Question: I've just downloaded and installed Team Foundation Server 2012 Update 1 on my TFS2012 server and now I can't configure a build controller or edit build definitions.
I downloaded the update from here:
Team Foundation Server 2012 with Update 1 (<URL>
Then I ran the installer on my server that contains both the Application Tier and Data Tier on the same box.
Then I ran the installer on my other server that is a Build Controller and Build Agent. It required me to reconfigure the build controller, but the wizard failed with the following error:

When I look in the event log of the application tier, I see the following error:
'''
Detailed Message: TF30065: An unhandled exception occurred.
Web Request Details
Url: http://tfs.contoso.com:8080/tfs/Collection/Build/v4.0/AdministrationService.asmx [method: POST]
User Agent: Team Foundation (TfsMgmt.exe, 11.0.51106.1, Other, SKU:9)
Headers: Content-Length=405&Content-Type=application%2fsoap%2bxml%3b+charset%3dutf-8&Accept-Encoding=gzip&Accept-Language=en-AU&Expect=100-continue&Host=tfs.contoso.com%3a8080&User-Agent=Team+Foundation+(TfsMgmt.exe%2c+11.0.51106.1%2c+Other%2c+SKU%3a9)&X-TFS-Version=1.0.0.0&X-TFS-Session=21fd1d52-8afa-455c-bcc8-32ee83fa39a2%2c+AddBuildControllers&SOAPAction=%22http%3a%2f%2fschemas.microsoft.com%2fTeamFoundation%2f2010%2fBuild%2fAddBuildControllers%22
Path: /tfs/Collection/Build/v4.0/AdministrationService.asmx
Local Request: False
Host Address: 192.168.1.100
User: DOMAIN\TFSBUILDSVC [authentication type: NTLM]
Exception Message: TF30040: The database is not correctly configured. Contact your Team Foundation Server administrator. (type DatabaseConfigurationException)
Exception Stack Trace: at Microsoft.TeamFoundation.Framework.Server.TeamFoundationSqlResourceComponent.TranslateException(Int32 errorNumber, SqlException sqlException, SqlError sqlError)
at Microsoft.TeamFoundation.Framework.Server.TeamFoundationSqlResourceComponent.TranslateException(SqlException sqlException)
at Microsoft.TeamFoundation.Framework.Server.TeamFoundationSqlResourceComponent.MapException(SqlException ex, QueryExecutionState queryState)
at Microsoft.TeamFoundation.Framework.Server.TeamFoundationSqlResourceComponent.HandleException(Exception exception)
at Microsoft.TeamFoundation.Framework.Server.TeamFoundationSqlResourceComponent.Execute(ExecuteType executeType, CommandBehavior behavior)
at Microsoft.TeamFoundation.Build.Server.DataAccess.AdministrationComponent.AddBuildControllers(IList'1 controllers)
at Microsoft.TeamFoundation.Build.Server.TeamFoundationBuildResourceService.AddBuildControllers(TeamFoundationRequestContext requestContext, IList'1 controllers)
at Microsoft.TeamFoundation.Build.Server.AdministrationWebService4.AddBuildControllers(List'1 controllers)
Inner Exception Details:
Exception Message: Operand type clash: dbo.typ_BuildControllerTableV2 is incompatible with dbo.typ_BuildControllerTable (type SqlException)
SQL Exception Class: 16
SQL Exception Number: 206
SQL Exception Procedure:
SQL Exception Line Number: 1
SQL Exception Server: tfsdata.contoso.com
SQL Exception State: 3
SQL Error(s):
Exception Data Dictionary:
HelpLink.ProdName = Microsoft SQL Server
HelpLink.ProdVer = 11.00.2100
HelpLink.EvtSrc = MSSQLServer
HelpLink.EvtID = 206
HelpLink.BaseHelpUrl = http://go.microsoft.com/fwlink
HelpLink.LinkId = 20476
Exception Stack Trace: at System.Data.SqlClient.SqlConnection.OnError(SqlException exception, Boolean breakConnection, Action'1 wrapCloseInAction)
at System.Data.SqlClient.TdsParser.ThrowExceptionAndWarning(TdsParserStateObject stateObj, Boolean callerHasConnectionLock, Boolean asyncClose)
at System.Data.SqlClient.TdsParser.TryRun(RunBehavior runBehavior, SqlCommand cmdHandler, SqlDataReader dataStream, BulkCopySimpleResultSet bulkCopyHandler, TdsParserStateObject stateObj, Boolean& dataReady)
at System.Data.SqlClient.SqlDataReader.TryConsumeMetaData()
at System.Data.SqlClient.SqlDataReader.get_MetaData()
at System.Data.SqlClient.SqlCommand.FinishExecuteReader(SqlDataReader ds, RunBehavior runBehavior, String resetOptionsString)
at System.Data.SqlClient.SqlCommand.RunExecuteReaderTds(CommandBehavior cmdBehavior, RunBehavior runBehavior, Boolean returnStream, Boolean async, Int32 timeout, Task& task, Boolean asyncWrite)
at System.Data.SqlClient.SqlCommand.RunExecuteReader(CommandBehavior cmdBehavior, RunBehavior runBehavior, Boolean returnStream, String method, TaskCompletionSource'1 completion, Int32 timeout, Task& task, Boolean asyncWrite)
at System.Data.SqlClient.SqlCommand.RunExecuteReader(CommandBehavior cmdBehavior, RunBehavior runBehavior, Boolean returnStream, String method)
at System.Data.SqlClient.SqlCommand.ExecuteReader(CommandBehavior behavior, String method)
at System.Data.SqlClient.SqlCommand.ExecuteReader(CommandBehavior behavior)
at Microsoft.TeamFoundation.Framework.Server.TeamFoundationSqlResourceComponent.Execute(ExecuteType executeType, CommandBehavior behavior)
'''
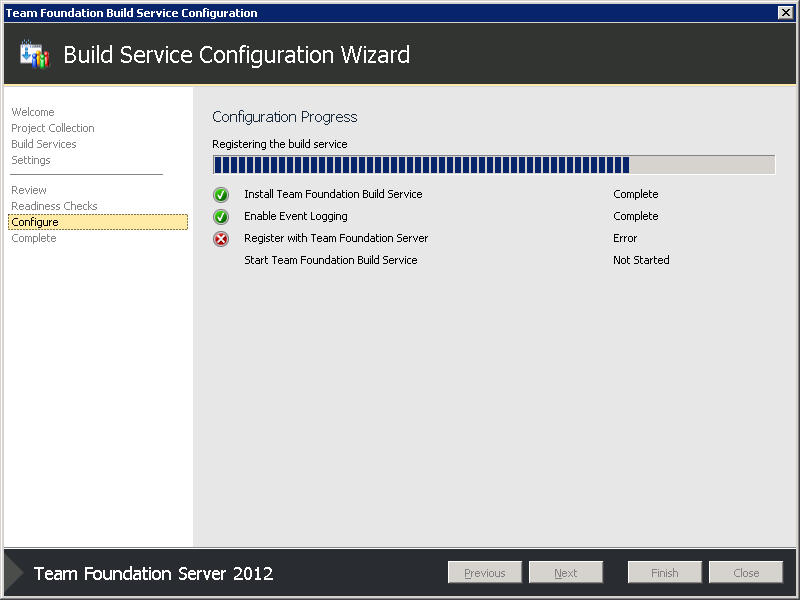
Answer: '''
TF30040: The database is not correctly configured.
'''
First of all, this error message is an indication of a schema/version mismatch between the binaries installed on the server and the database schema.
The bad news is that this is a caching bug where the server.
The good news is that it can be easily worked around by running the following commands on your Application Tier server. After this, you should be able to configure your build servers.
'''
iisreset
net stop tfsjobagent
net start tfsjobagent
'''
With TFS 2012 Update 2 and later versions, this issue has been fixed.